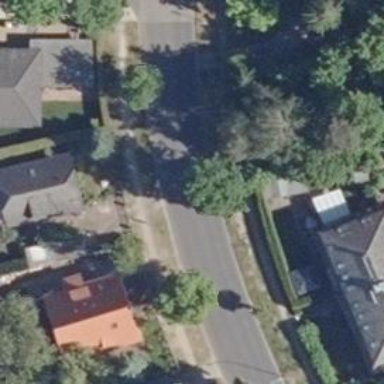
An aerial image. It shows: Unclassified road with asphalt surface. There is sidewalk on the left side.